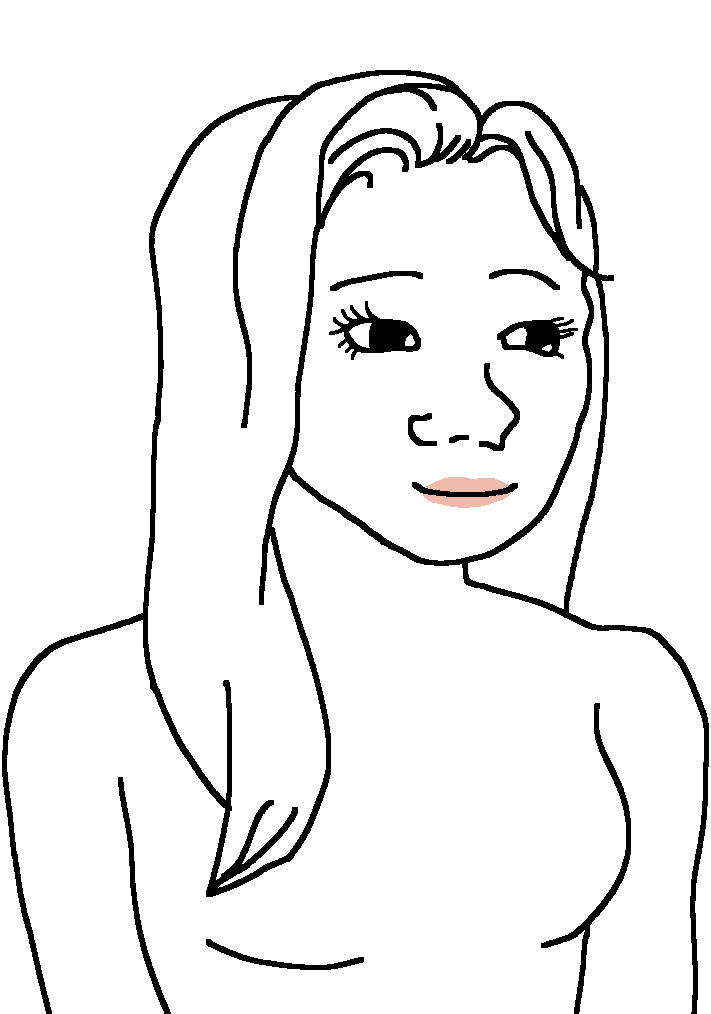
Label: 5_Trad_Wife